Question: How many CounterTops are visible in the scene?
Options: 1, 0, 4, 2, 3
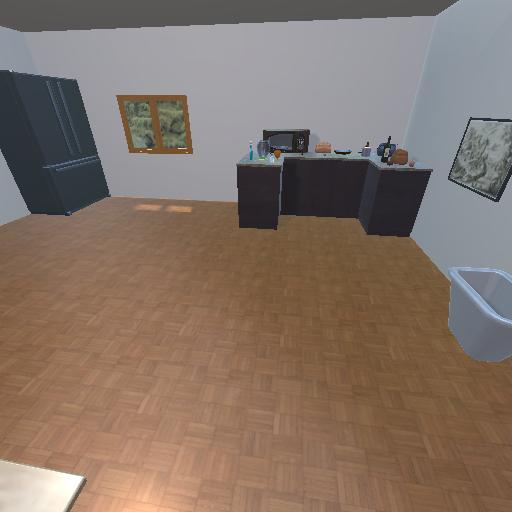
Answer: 1